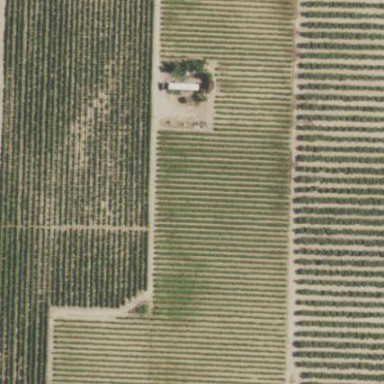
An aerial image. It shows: Beautiful vineyard in the countryside.